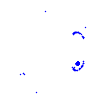
Particle: electron